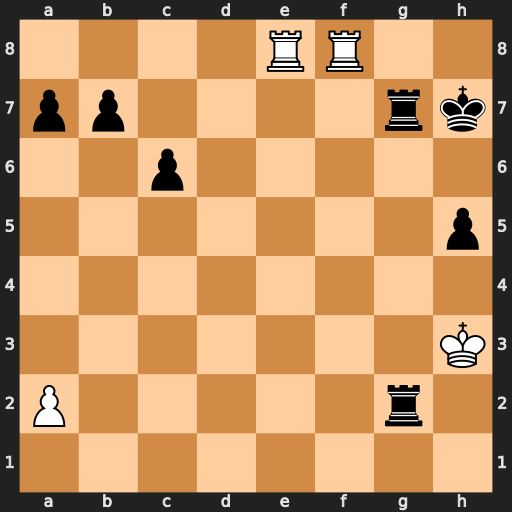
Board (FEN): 4RR2/pp4rk/2p5/7p/8/7K/P5r1/8
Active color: w
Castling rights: -
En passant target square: -
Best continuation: Rh8+ Kg6 Kxg2